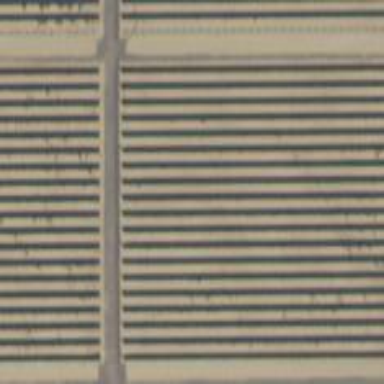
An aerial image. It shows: Solar generator utilizing photovoltaic panels.